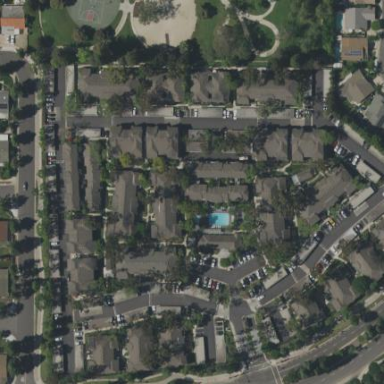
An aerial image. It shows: Residential area with apartments.